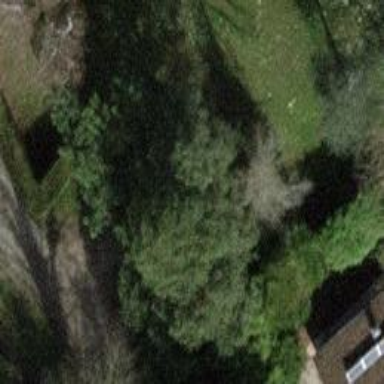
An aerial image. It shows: Needle-leaved tree in nature.